Question: I currently have two tables, one is products and the other is options (colour, size, etc).
If no options are specified for the product, it puts the stock against the product table
Otherwise it will put the stock against the option table
Tables look a bit like this:
productid, name, sku, stock
optionid, productid, sku, stock
I want to pull the data from both tables, and add up the "stock"
'''
SELECT 'product'.'productid', 'product'.'name', 'product'.'sku',
( SUM('product'.'stock') ) + ( SUM('option'.'stock') ) AS 'stock'
FROM 'product'
LEFT JOIN 'option' ON 'product'.'productid' = 'option'.'productid'
GROUP BY 'productid'
'''
Which displays the data how I want but the issue is with the stock.
For a product that has options specified, it adds them up nicely.
If the product doesn't have an option, it just displays "NULL"
Results
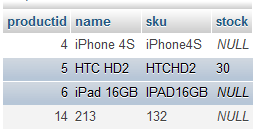
Answer: '''
SELECT 'product'.'productid', 'product'.'name', 'product'.'sku',
IFNULL(SUM('product'.'stock'),0) + IFNULL(SUM('option'.'stock'),0) AS 'stock'
FROM 'product'
LEFT JOIN 'option' ON 'product'.'productid' = 'option'.'productid'
GROUP BY 'productid'
'''